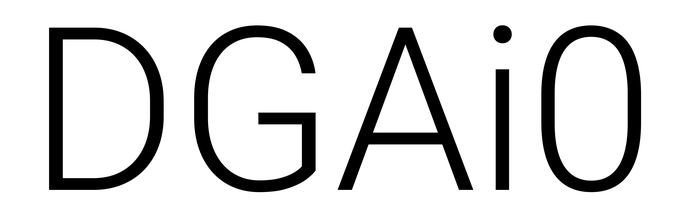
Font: Roboto_Light